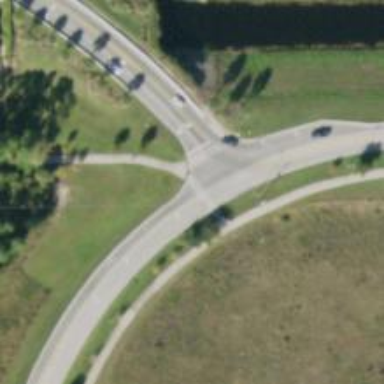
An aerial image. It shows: Asphalt path with uncontrolled crossing.